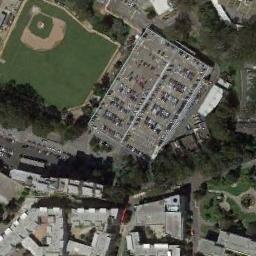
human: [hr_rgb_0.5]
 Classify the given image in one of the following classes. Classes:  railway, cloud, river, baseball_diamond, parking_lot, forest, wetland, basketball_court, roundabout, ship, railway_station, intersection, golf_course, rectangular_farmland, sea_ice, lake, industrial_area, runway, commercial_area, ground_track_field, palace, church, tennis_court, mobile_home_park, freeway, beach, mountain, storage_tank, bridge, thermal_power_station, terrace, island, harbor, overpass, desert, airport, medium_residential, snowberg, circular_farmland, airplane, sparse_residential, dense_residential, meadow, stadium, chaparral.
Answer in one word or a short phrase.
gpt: baseball_diamond